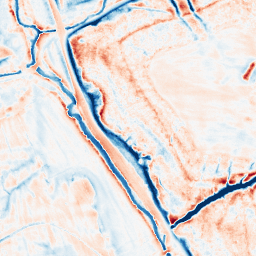
Category: edge_preserving
Decomposition family: anisotropic_diffusion
Decomposition parameters: iterations: 50
kappa: 30
gamma: 0.2
Upsampling method: cubic_catmull_rom
Upsampling parameters: scale: 2
Upsampling scale: 2